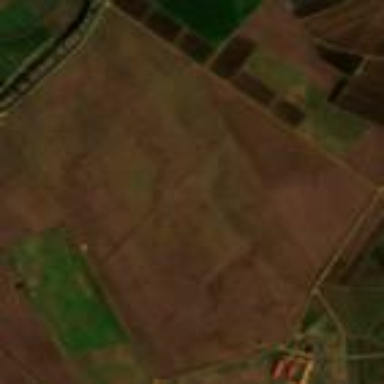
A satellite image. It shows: Farmland with maize crops.